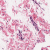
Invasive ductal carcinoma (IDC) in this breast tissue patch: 0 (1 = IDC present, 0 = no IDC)